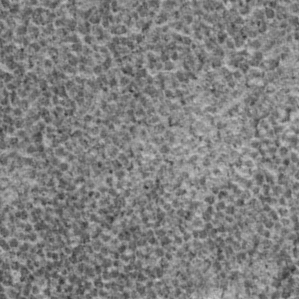
Label: frost